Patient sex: M
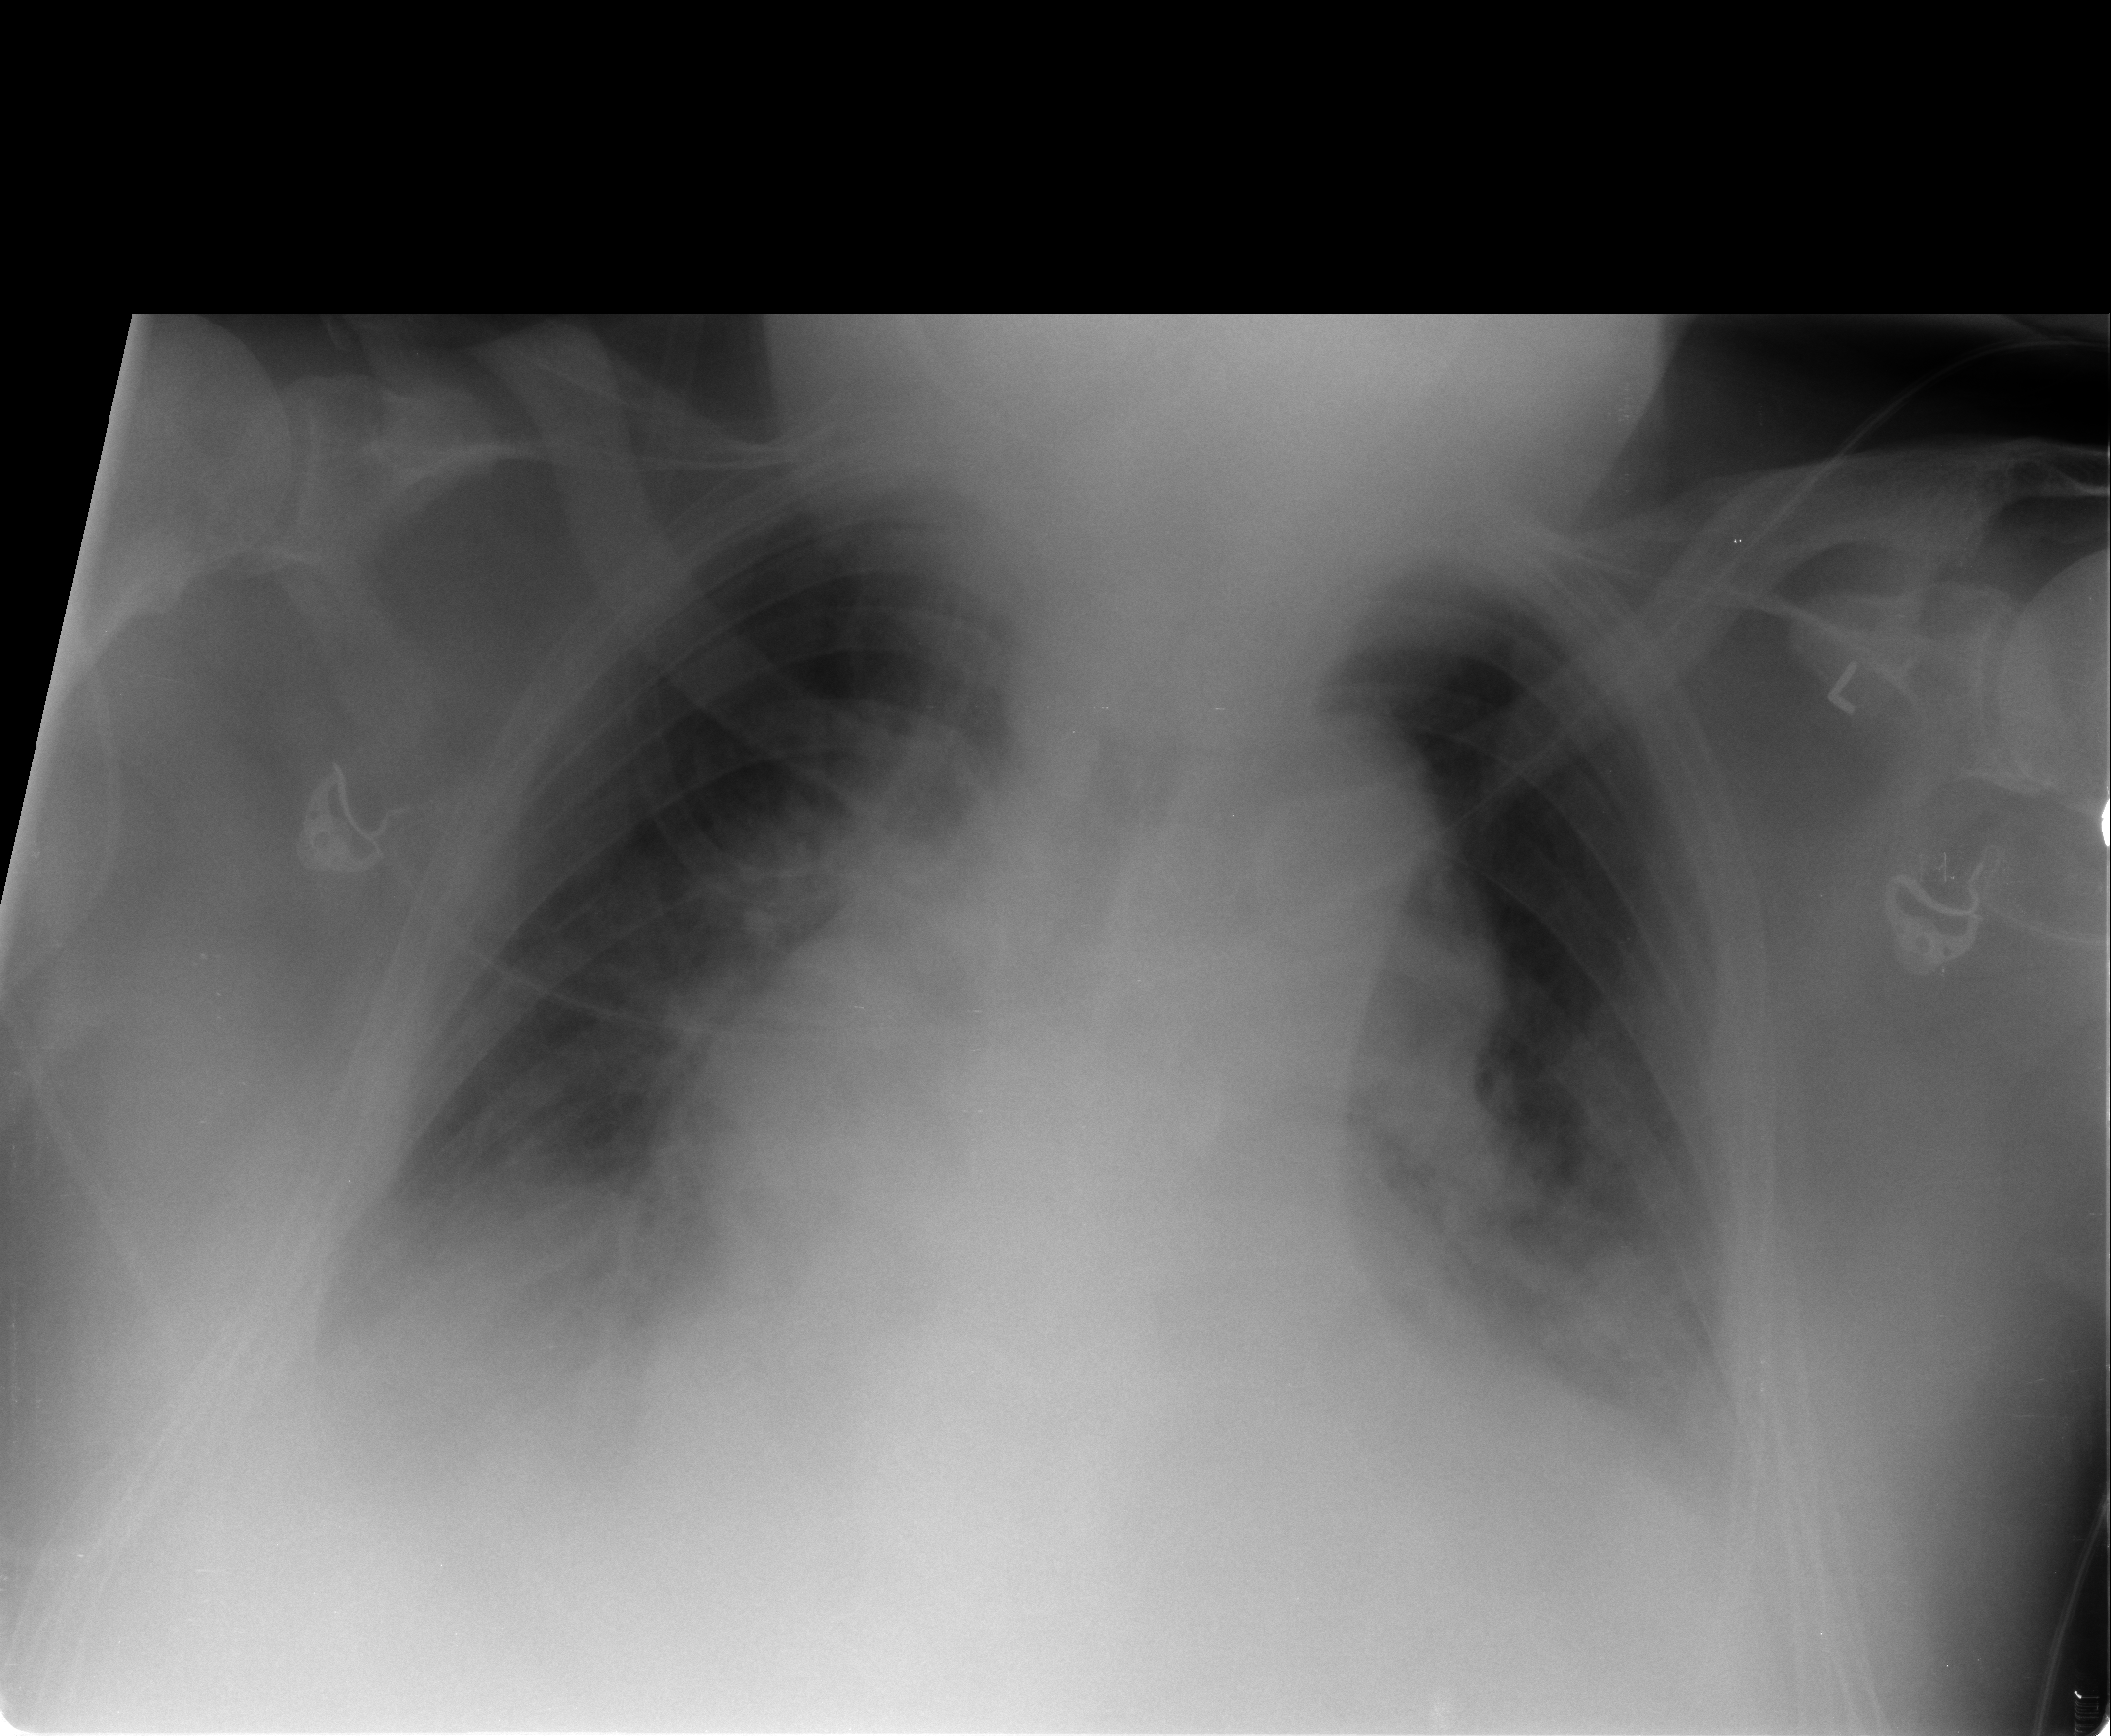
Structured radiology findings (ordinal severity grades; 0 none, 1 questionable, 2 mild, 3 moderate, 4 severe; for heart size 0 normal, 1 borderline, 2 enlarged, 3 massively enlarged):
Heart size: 2
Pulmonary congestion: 2
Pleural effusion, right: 2
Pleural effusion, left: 2
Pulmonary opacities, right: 1
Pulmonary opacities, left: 0
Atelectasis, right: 2
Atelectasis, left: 2